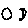
Label: moon